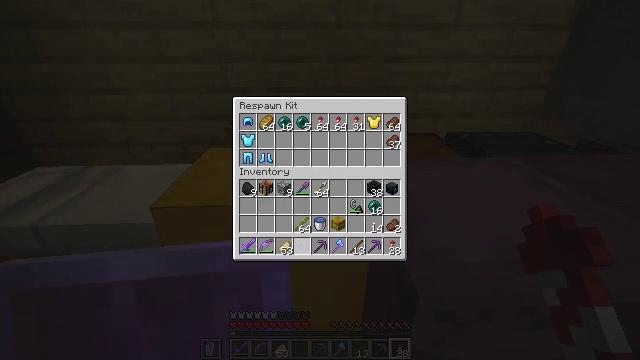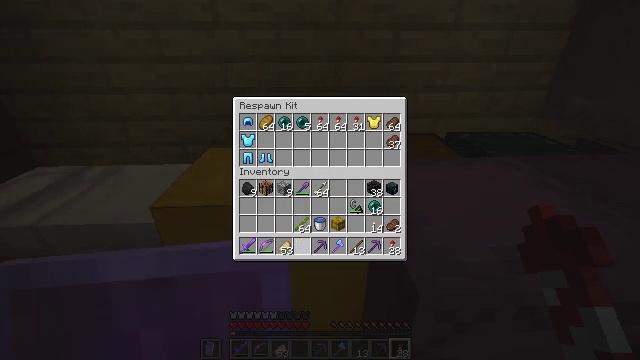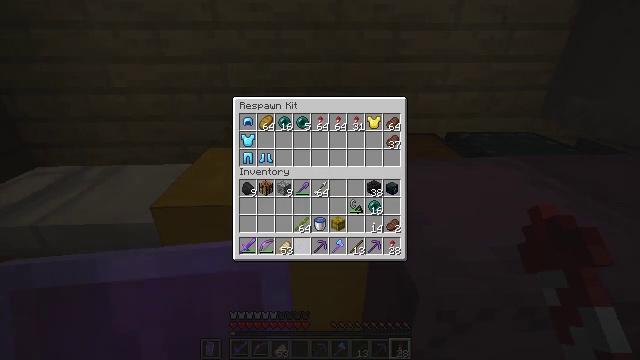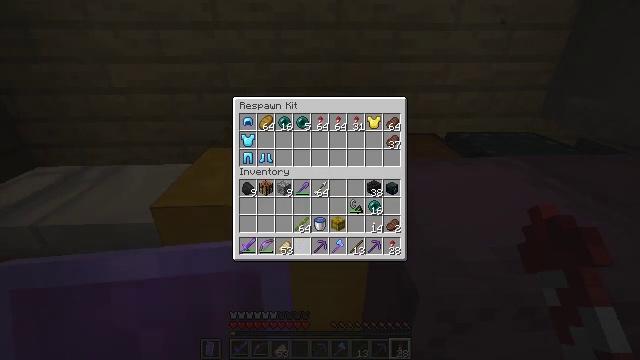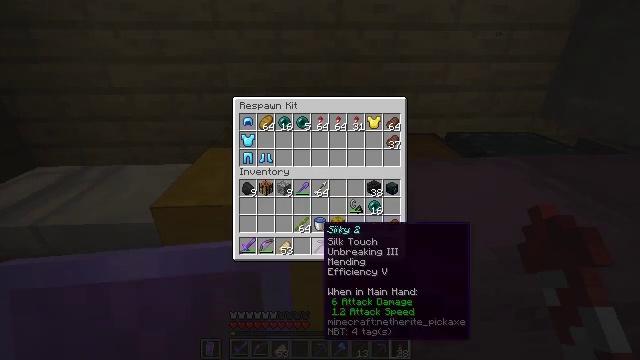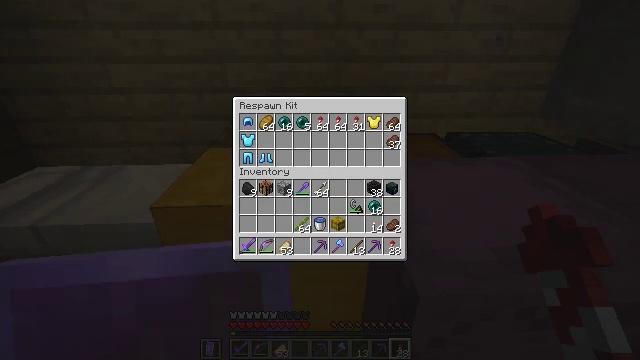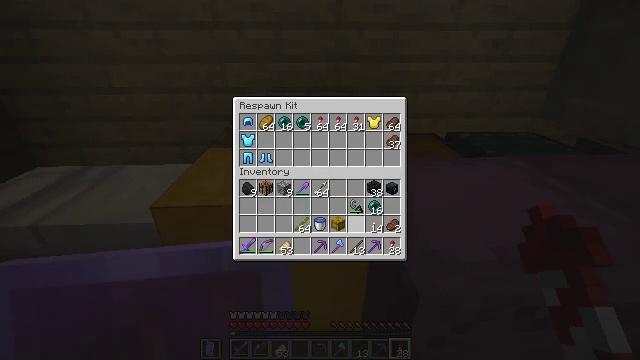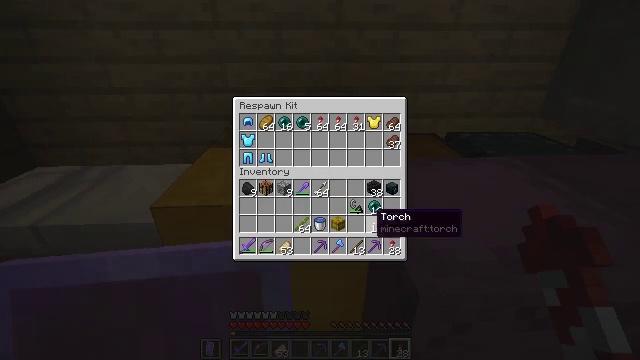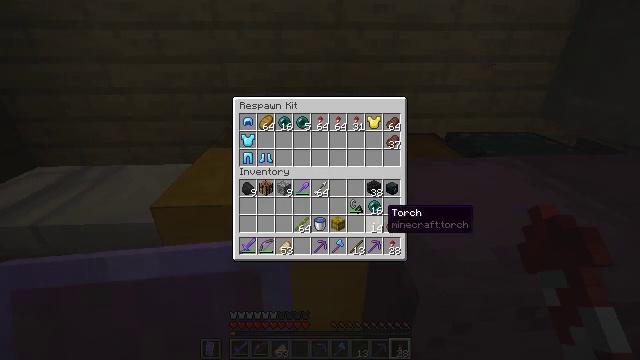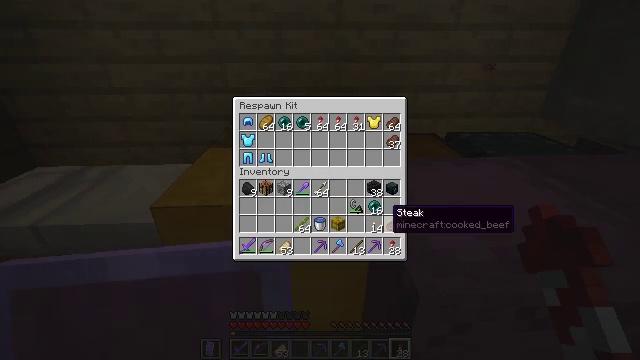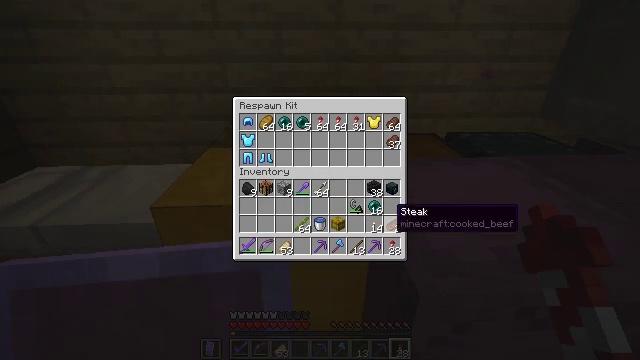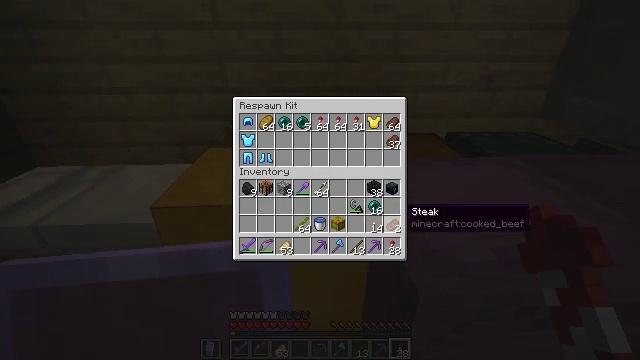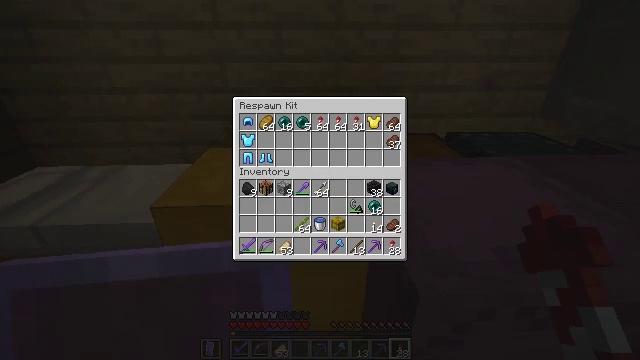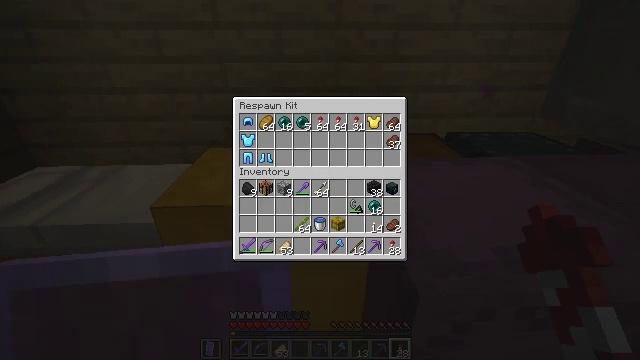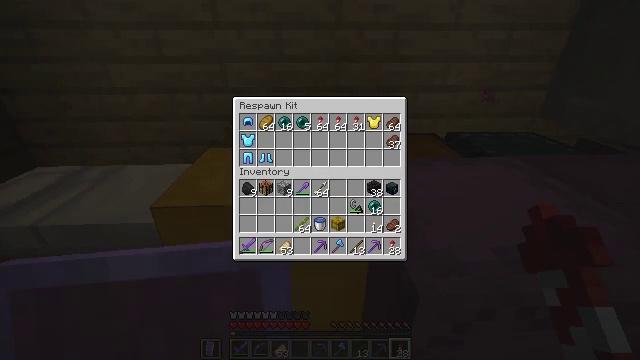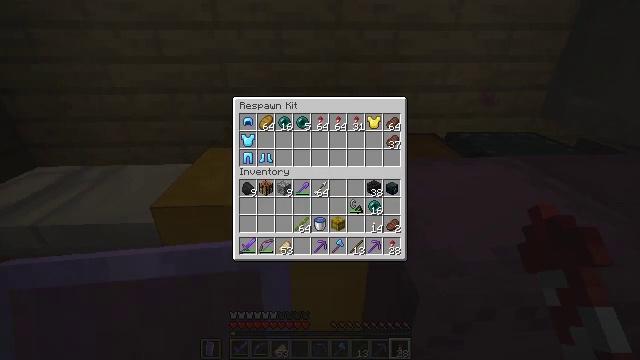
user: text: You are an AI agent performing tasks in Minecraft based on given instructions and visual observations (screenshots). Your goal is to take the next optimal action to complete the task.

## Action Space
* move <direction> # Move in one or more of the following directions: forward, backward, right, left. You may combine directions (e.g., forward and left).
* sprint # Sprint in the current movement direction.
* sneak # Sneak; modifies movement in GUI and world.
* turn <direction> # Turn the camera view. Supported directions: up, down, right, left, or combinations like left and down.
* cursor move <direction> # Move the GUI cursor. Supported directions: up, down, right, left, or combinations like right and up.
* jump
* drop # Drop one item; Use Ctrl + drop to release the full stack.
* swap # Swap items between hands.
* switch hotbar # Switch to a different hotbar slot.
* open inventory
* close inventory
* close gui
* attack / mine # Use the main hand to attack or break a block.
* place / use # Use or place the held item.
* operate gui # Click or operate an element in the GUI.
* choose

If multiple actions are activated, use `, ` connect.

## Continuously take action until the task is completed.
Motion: motion action
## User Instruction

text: Attack the white shulker box to pick it up.
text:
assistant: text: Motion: sneak, attack / mine
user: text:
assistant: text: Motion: sneak, attack / mine
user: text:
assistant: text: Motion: sneak
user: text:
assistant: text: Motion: sneak, turn right
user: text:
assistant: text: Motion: sneak, turn right
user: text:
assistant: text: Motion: sneak, turn right
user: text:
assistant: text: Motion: sneak, turn right
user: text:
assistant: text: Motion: sneak, turn right
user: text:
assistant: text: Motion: sneak
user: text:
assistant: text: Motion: sneak
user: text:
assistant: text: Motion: sneak, turn right
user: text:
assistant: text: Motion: sneak, turn right
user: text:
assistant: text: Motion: sneak
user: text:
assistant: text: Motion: sneak
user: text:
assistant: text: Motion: sneak
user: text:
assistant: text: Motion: sneak
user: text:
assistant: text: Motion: sneak
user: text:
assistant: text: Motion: sneak
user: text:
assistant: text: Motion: sneak
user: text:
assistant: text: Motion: sneak
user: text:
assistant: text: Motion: sneak
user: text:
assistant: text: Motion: sneak
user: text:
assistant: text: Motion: sneak
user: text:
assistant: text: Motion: sneak
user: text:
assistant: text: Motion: sneak, attack / mine
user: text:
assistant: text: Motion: sneak, attack / mine
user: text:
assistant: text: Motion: sneak
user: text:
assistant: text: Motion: sneak
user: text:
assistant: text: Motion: sneak
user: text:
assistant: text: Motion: sneak